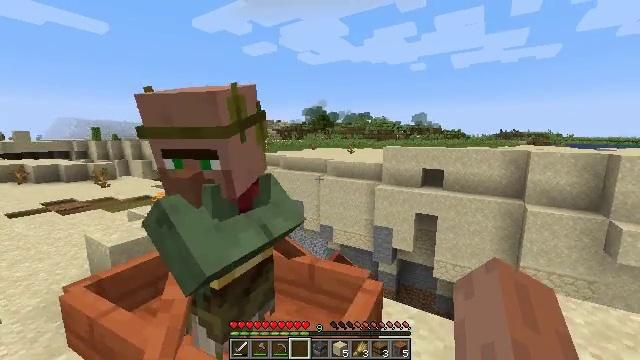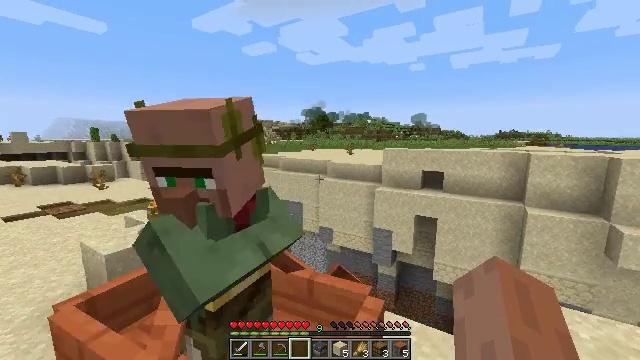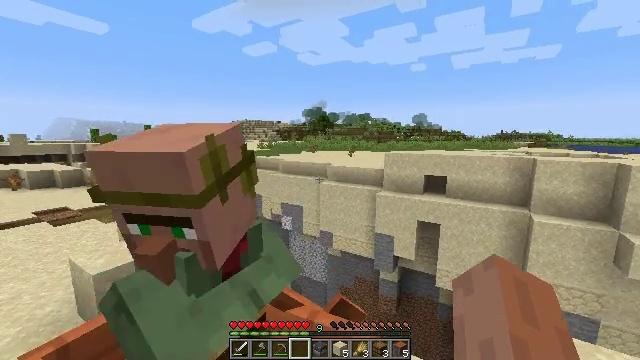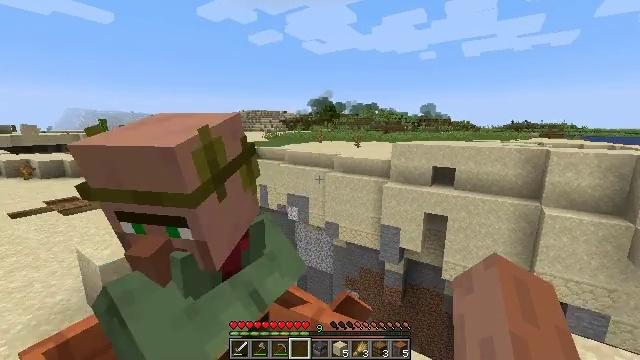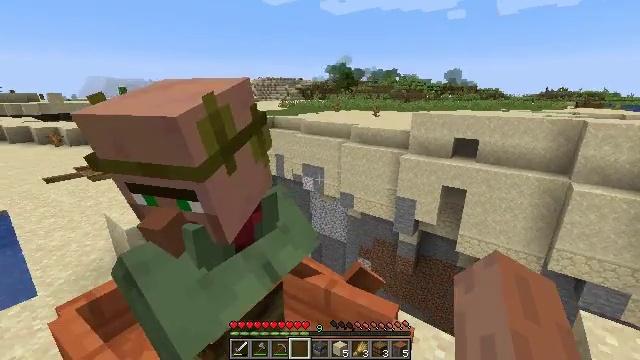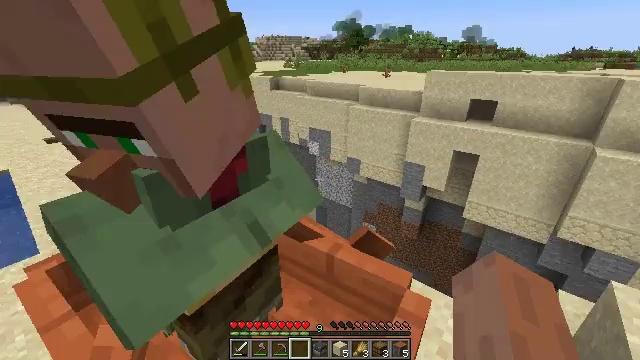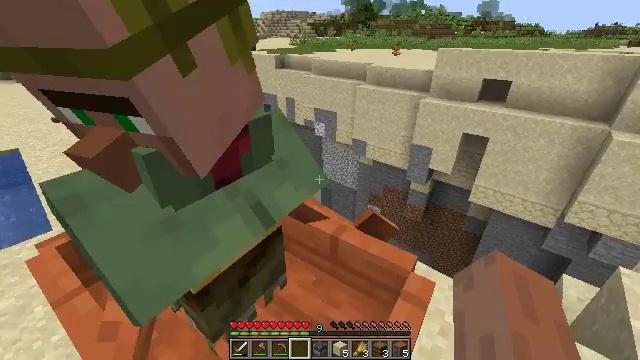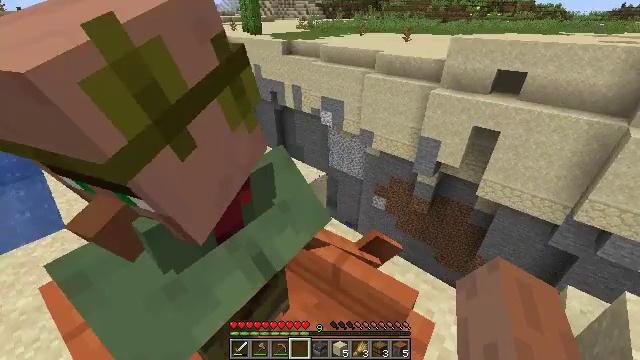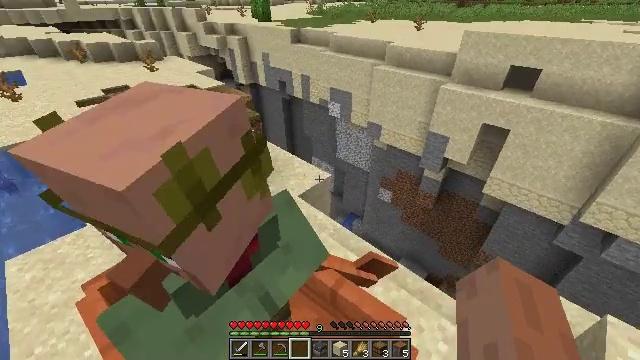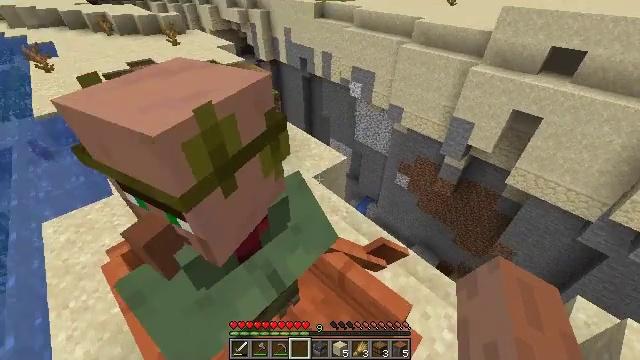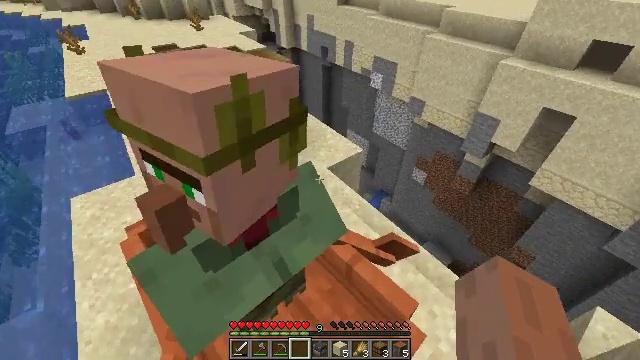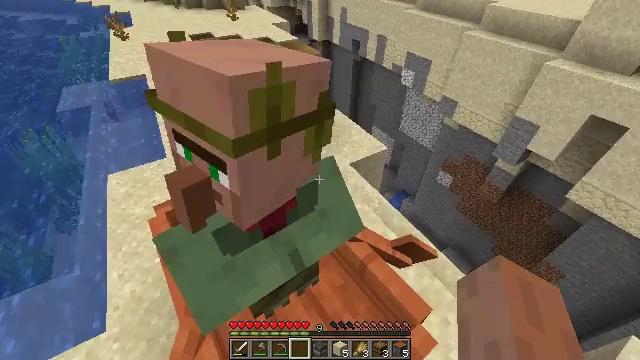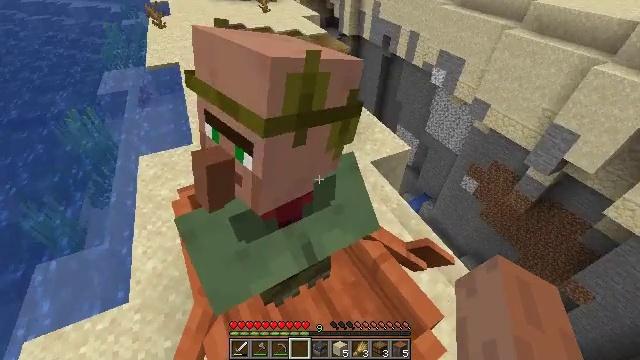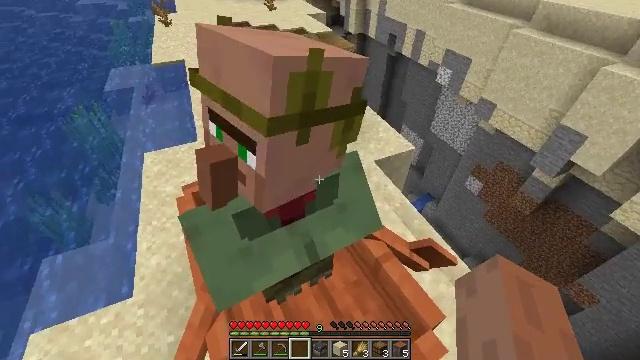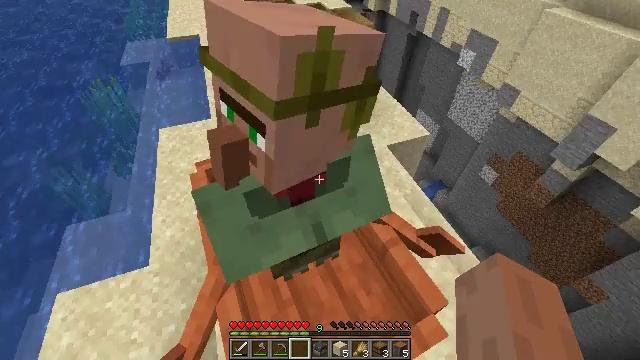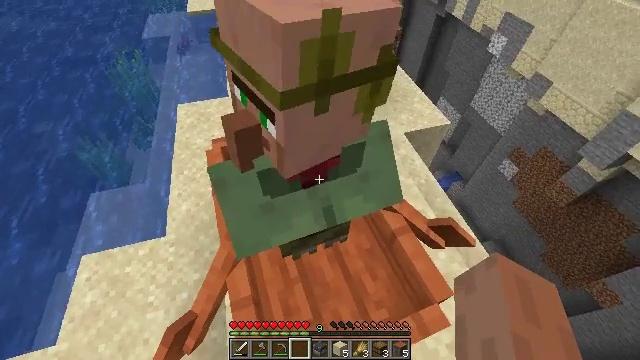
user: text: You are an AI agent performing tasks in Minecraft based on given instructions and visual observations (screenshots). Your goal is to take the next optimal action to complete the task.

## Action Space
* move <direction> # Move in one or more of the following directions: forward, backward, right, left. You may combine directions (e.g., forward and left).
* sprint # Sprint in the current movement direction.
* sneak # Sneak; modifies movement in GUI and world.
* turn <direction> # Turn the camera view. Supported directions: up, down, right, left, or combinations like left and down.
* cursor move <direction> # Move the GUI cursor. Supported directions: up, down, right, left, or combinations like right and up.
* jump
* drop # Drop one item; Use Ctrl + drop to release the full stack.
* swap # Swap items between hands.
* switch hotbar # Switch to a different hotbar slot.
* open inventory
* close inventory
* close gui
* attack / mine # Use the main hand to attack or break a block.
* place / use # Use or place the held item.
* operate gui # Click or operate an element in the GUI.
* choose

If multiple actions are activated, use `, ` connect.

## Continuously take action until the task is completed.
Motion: motion action
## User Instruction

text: Hunt animals.
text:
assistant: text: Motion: move forward, jump
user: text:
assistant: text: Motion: move forward
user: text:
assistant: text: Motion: move forward, turn left and down
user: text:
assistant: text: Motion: turn left and down
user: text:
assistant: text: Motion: turn left and down
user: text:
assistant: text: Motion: turn left and down
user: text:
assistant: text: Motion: turn left and down
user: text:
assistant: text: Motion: turn left and down
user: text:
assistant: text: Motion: turn left and down
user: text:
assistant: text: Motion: turn left and down
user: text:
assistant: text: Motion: turn left and down
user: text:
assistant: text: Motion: turn left and down
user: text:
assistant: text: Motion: turn left
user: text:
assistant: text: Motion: turn left and down
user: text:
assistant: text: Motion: turn left and down
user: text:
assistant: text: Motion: no_op
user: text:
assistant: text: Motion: no_op
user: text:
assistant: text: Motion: turn down
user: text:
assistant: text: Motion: turn down
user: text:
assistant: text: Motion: turn down
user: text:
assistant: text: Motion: use / place
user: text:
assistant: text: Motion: use / place
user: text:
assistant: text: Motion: use / place
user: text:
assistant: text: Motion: no_op
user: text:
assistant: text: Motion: no_op
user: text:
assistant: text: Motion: no_op
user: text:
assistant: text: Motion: no_op
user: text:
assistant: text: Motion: turn right
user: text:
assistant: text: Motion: turn right
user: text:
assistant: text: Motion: turn right